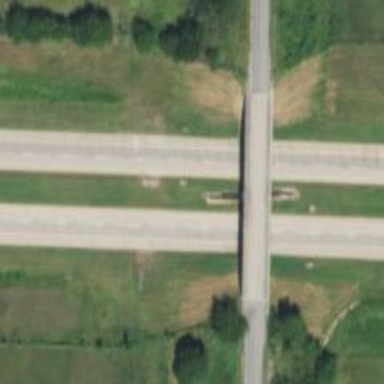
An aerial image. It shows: Toll gantry on the road.